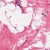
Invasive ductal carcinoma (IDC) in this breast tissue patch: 0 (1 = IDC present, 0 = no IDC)